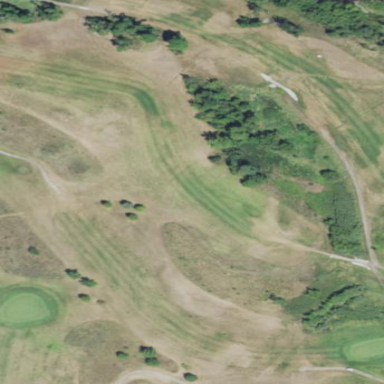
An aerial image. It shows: Golf fairway in the image.